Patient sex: F
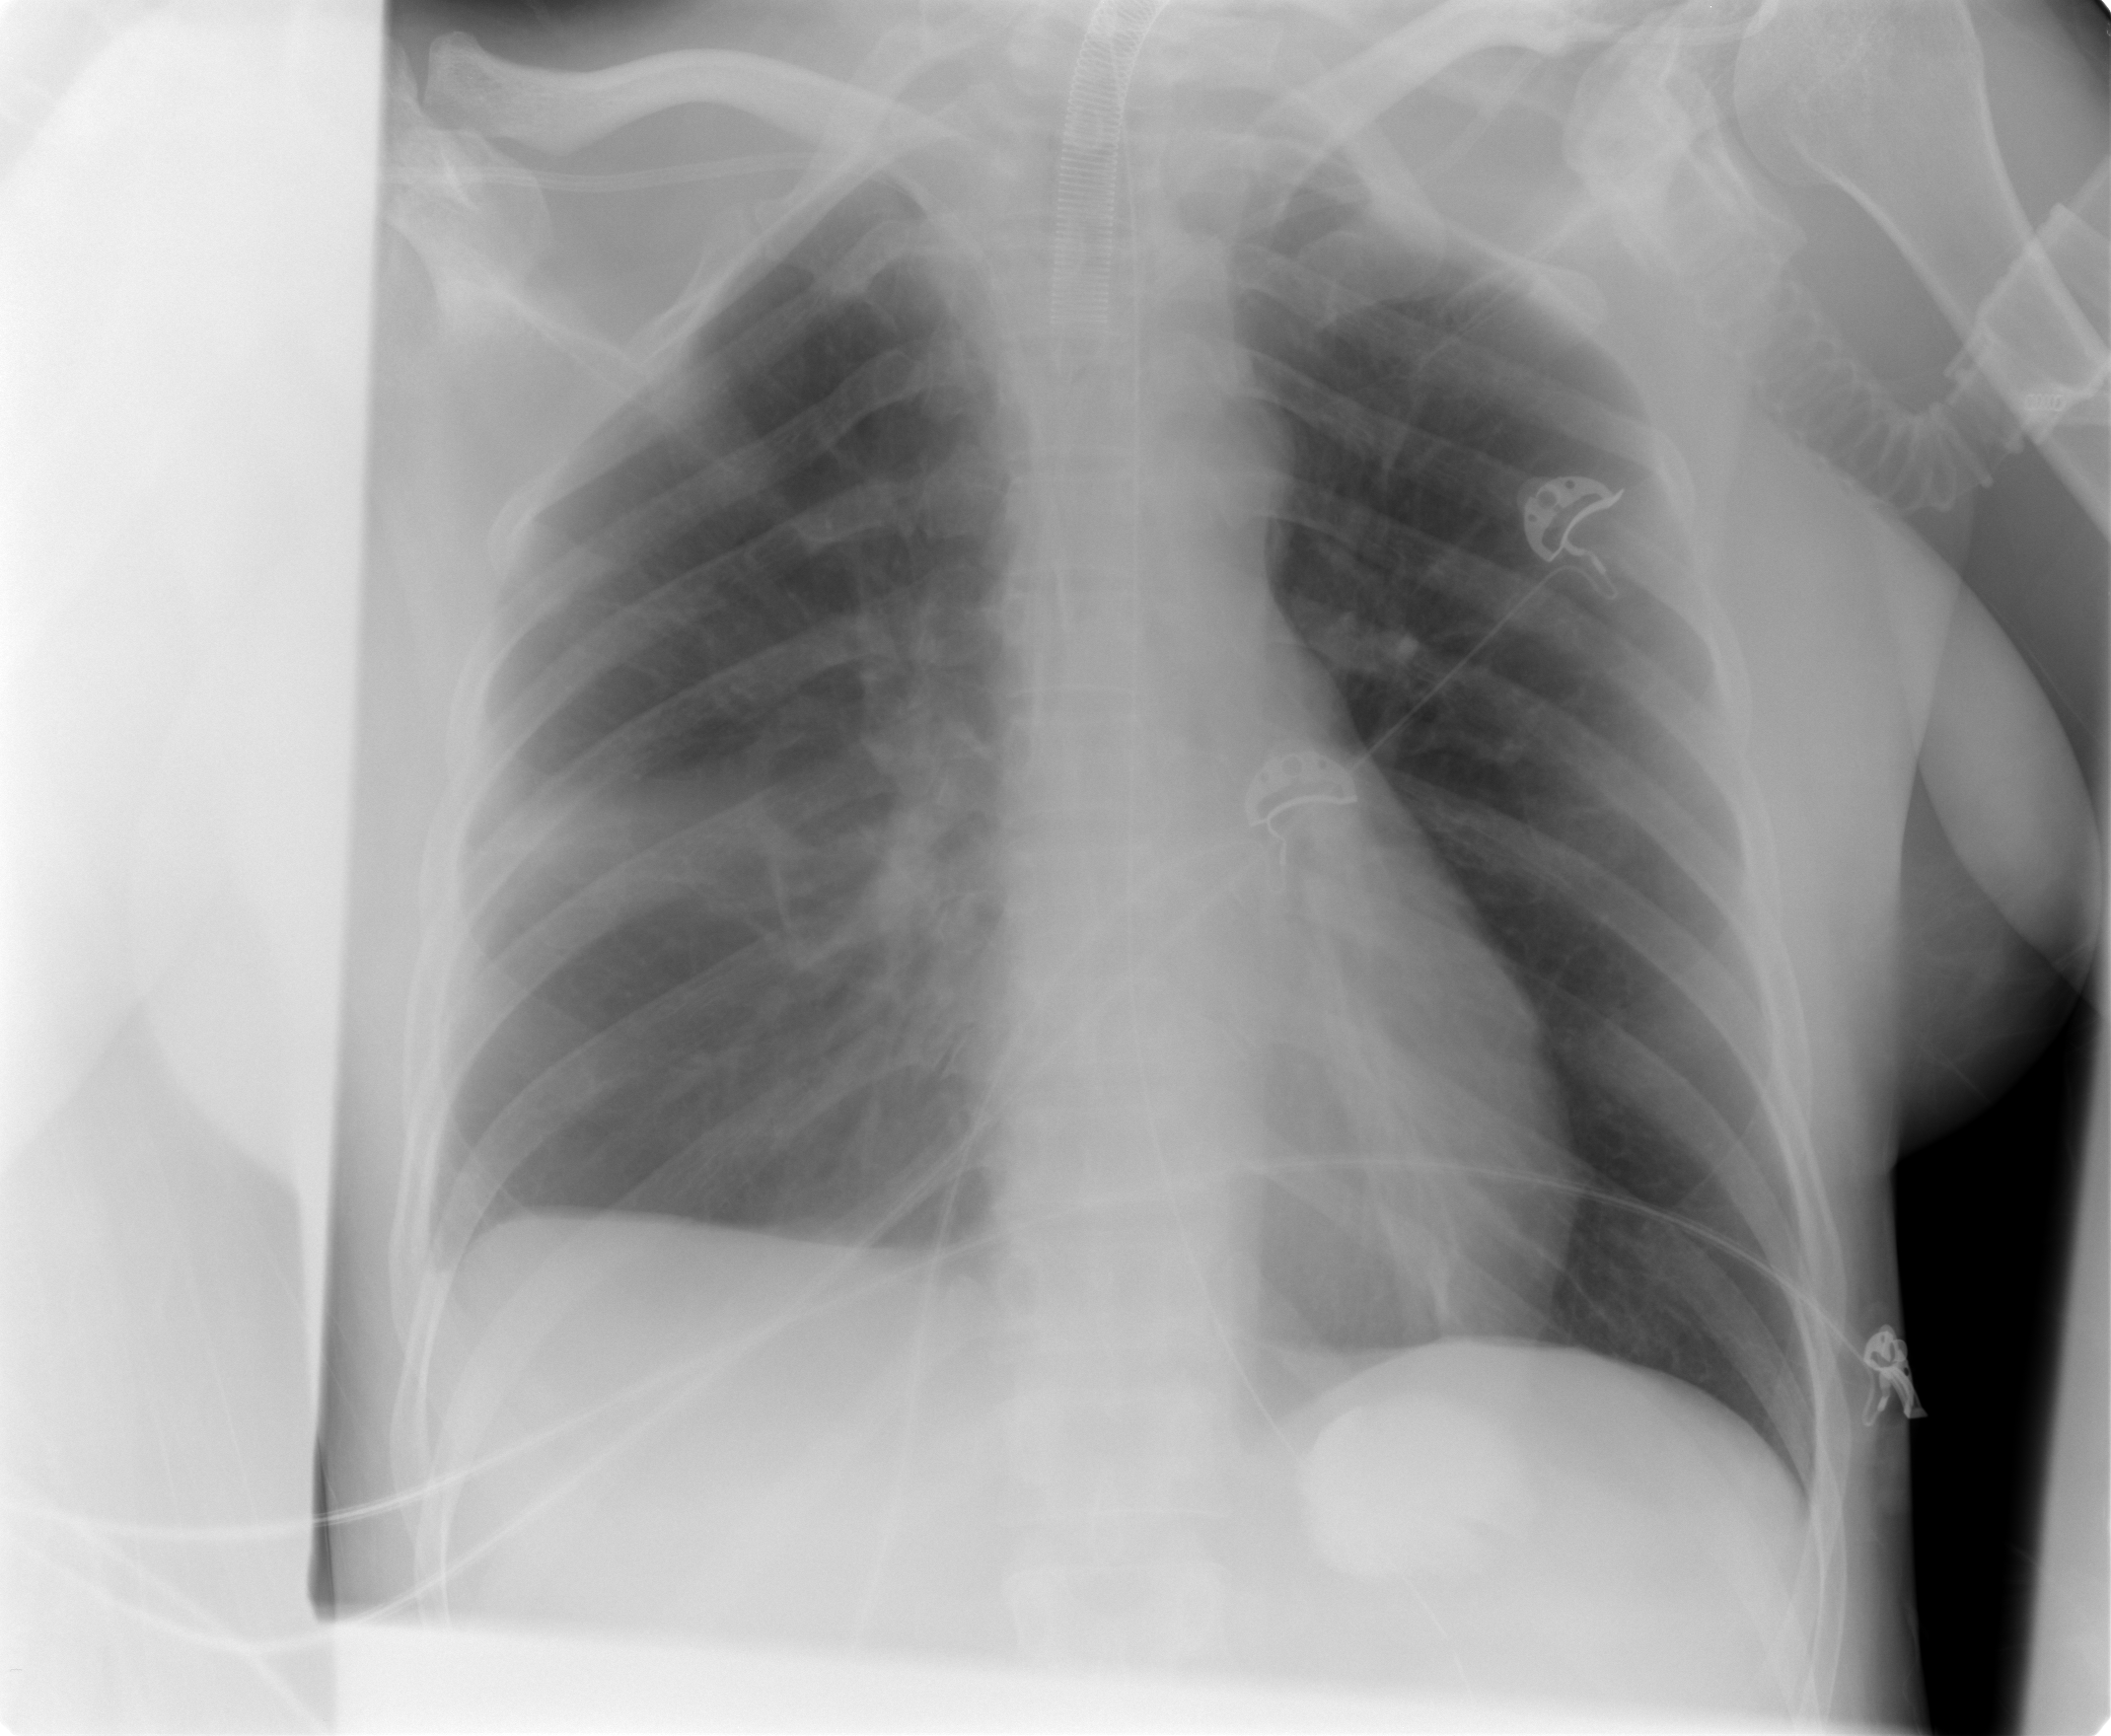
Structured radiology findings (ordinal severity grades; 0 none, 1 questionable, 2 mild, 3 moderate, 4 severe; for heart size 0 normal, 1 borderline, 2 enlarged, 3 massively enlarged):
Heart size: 0
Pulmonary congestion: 0
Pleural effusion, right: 0
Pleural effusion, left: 0
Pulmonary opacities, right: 0
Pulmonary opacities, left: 0
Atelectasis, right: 0
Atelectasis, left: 1